Question: I want that my crystal report, if the project is moved to another folder, keeps working without changing the code. Thats the code right now in my WinForm
'''
ReportDocument cryRpt = new ReportDocument();
string reportPath = Path.Combine(Environment.CurrentDirectory, "CrystalReport1.rpt");
cryRpt.Load(reportPath);
crystalReportViewer1.ReportSource = cryRpt;
crystalReportViewer1.Refresh();
'''

It means : Operation not supported. Can not open a document prepared by the JRC engine stack C + +
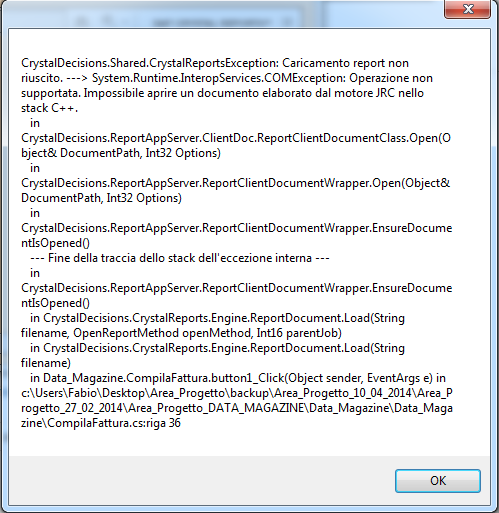
Answer: Are you sure the rpt file is present?
Looks like error is refering to other problem, not the file location.
Try this, in order to test if file location is the problem or not:
'''
ReportDocument cryRpt = new ReportDocument();
string rpt = "CrystalReport1.rpt";
string reportFolder = System.IO.Path.GetDirectoryName(System.Reflection.Assembly.GetExecutingAssembly().Location);
string reportPath = Path.Combine(reportFolder, rpt);
if(!File.Exists(reportPath))
{
MessageBox.Show("File " + rpt + " not found in " + reportFolder );
return;
}
cryRpt.Load(reportPath);
crystalReportViewer1.ReportSource = cryRpt;
crystalReportViewer1.Refresh();
'''